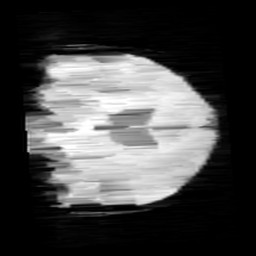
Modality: minIP
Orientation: coronal
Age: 9
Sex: male
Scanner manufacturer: siemens
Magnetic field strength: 3 T
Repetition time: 0.027 s
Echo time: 0.02 s